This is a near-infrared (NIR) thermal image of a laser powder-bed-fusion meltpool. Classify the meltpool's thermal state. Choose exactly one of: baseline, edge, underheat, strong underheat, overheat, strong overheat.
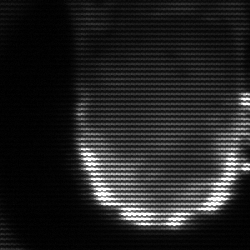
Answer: baseline